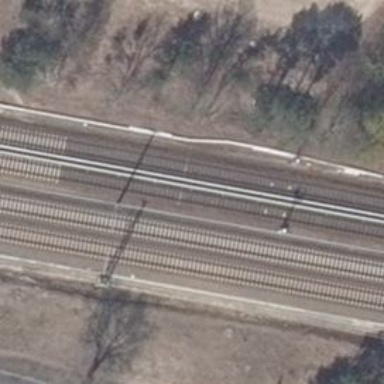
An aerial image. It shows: Electrified light rail railway.